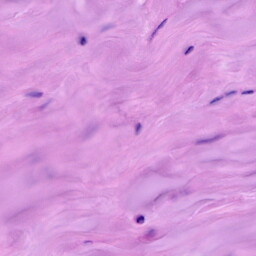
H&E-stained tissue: Breast